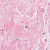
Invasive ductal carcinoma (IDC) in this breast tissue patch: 0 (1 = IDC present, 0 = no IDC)